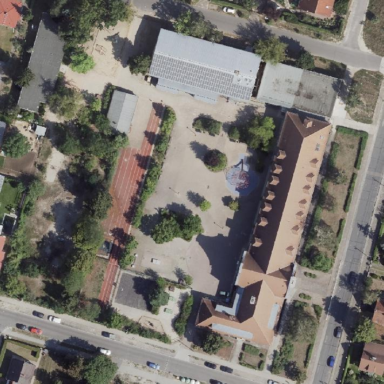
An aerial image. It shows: School.